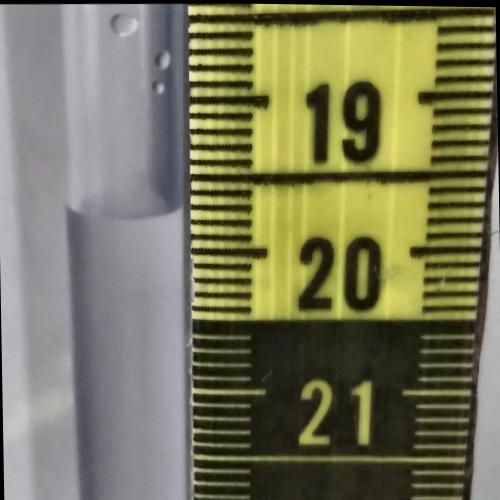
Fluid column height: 19.7 cm